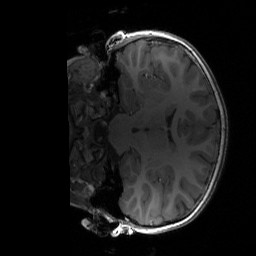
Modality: T1w
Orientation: coronal
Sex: female
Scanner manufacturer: siemens
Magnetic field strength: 3 T
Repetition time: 1.9 s
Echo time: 0.00243 s